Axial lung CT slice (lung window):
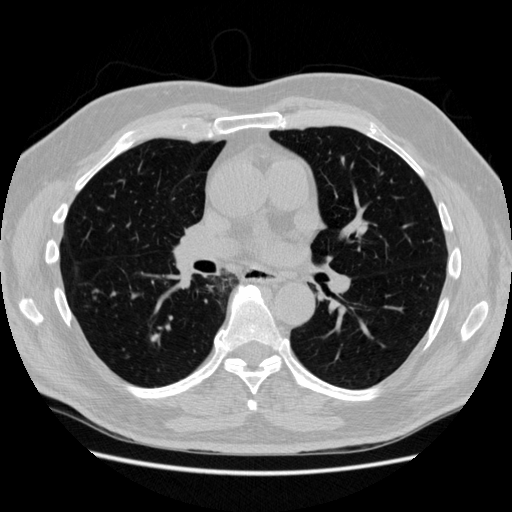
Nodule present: no